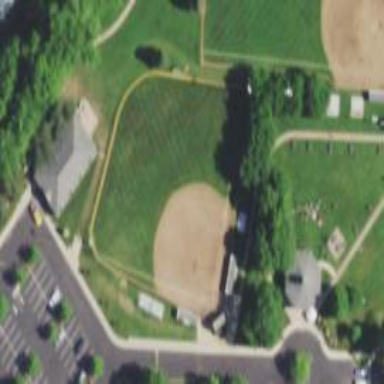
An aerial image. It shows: Baseball pitch for leisure land.